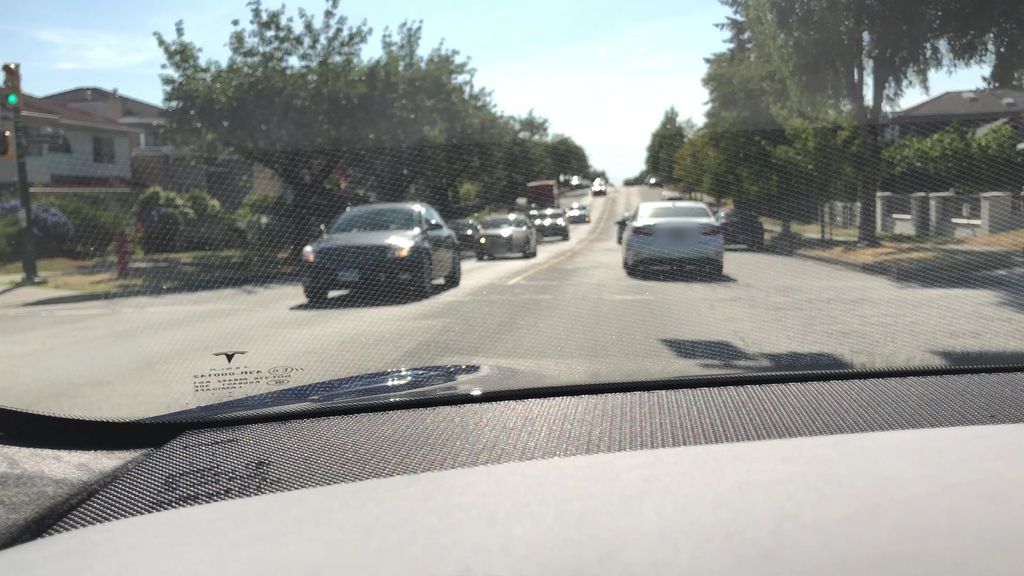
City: vancouver